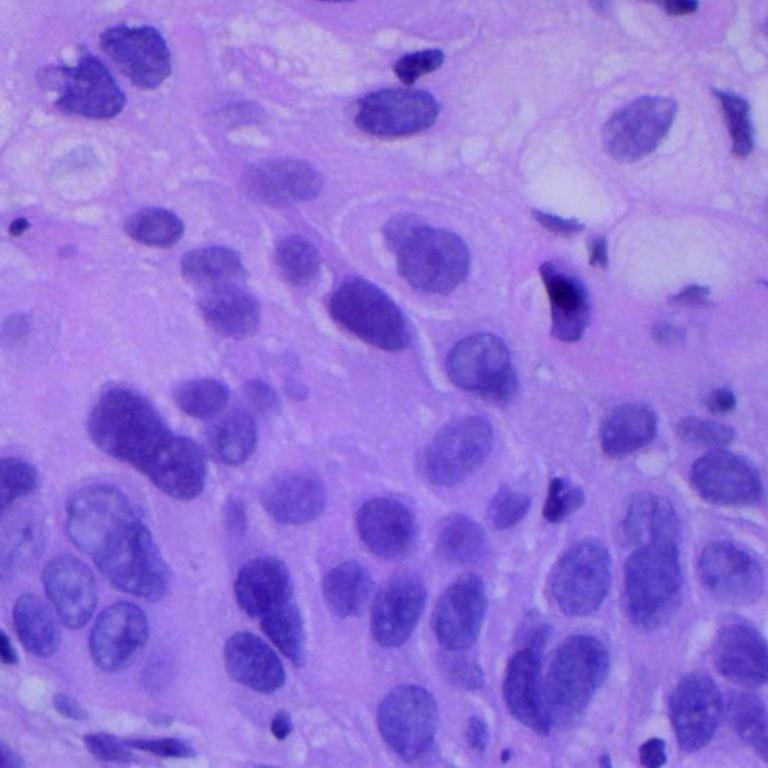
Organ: lung
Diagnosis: squamous carcinomas